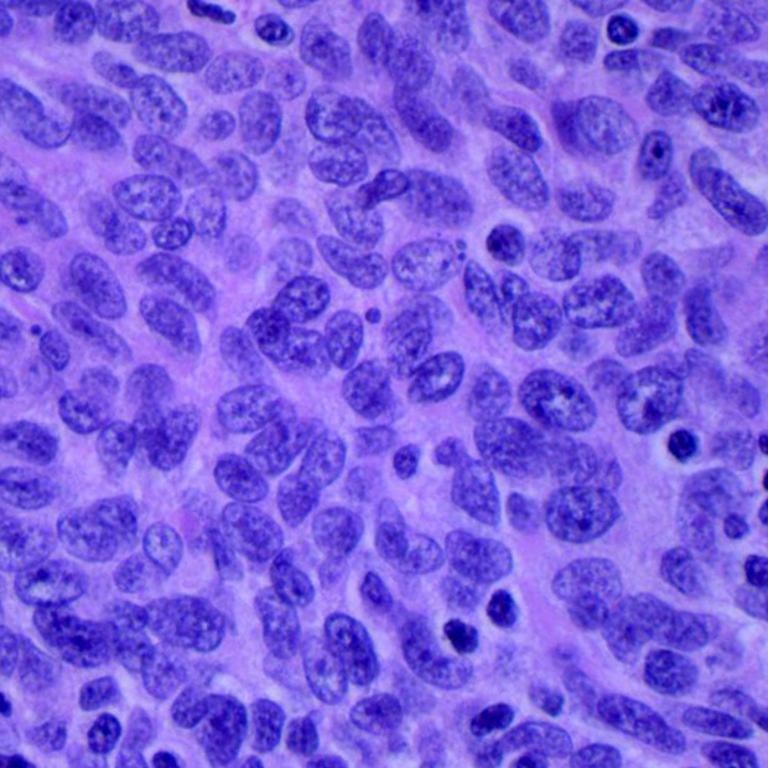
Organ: lung
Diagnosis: squamous carcinomas